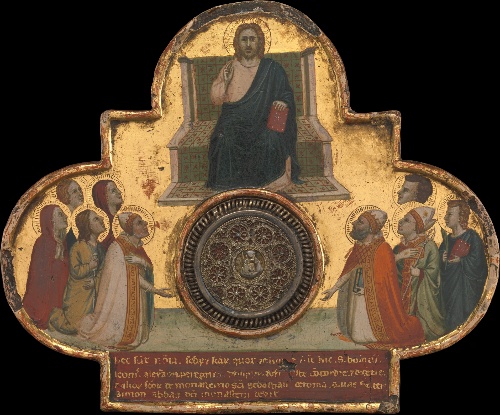
Title: Christ Enthroned with Saints
Artist: Bernardo Daddi
Artist bio: Italian, Florence (?) ca. 1290–1348 Florence
Date: ca. 1325
Object type: Painting
Classification: Paintings
Medium: Tempera on wood, gold ground
Dimensions: Irregular, 7 1/2 x 9 in. (19.1 x 22.9 cm)
Department: European Paintings
Credit line: Bequest of Harriet H. Jonas, 1974
Accession year: 1974
Repository: Metropolitan Museum of Art, New York, NY
Tags: Men|Women|Saints|Christ